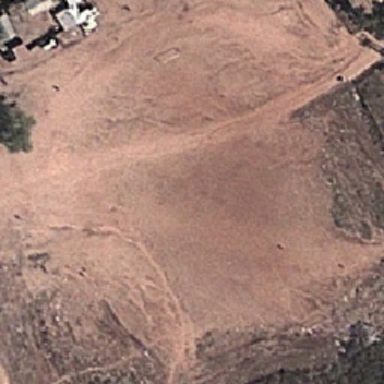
Here is an large area of bare land with some buildings and plants nearby .